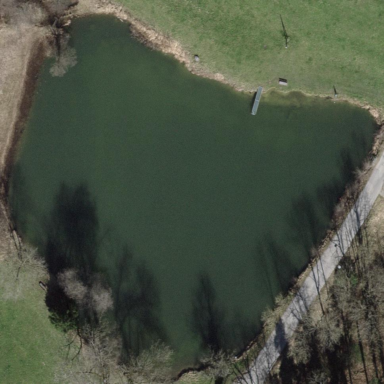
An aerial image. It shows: Pond surrounded by natural water.